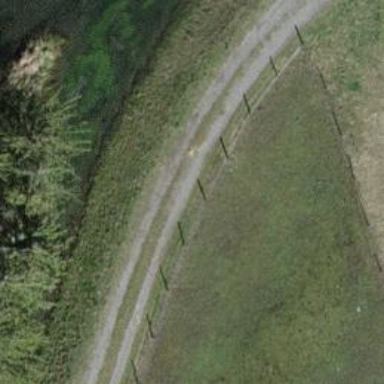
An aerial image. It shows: Gravel track with grade 2 quality.